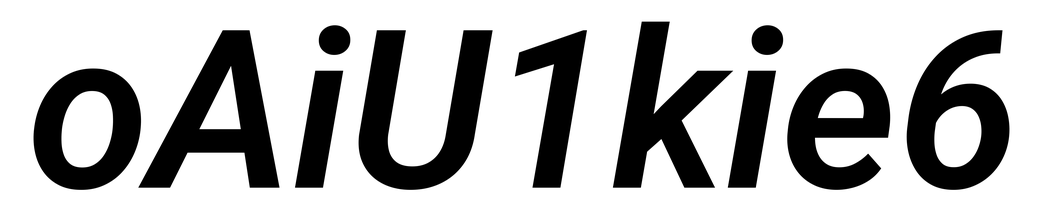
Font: Roboto-Italic_SemiBold_Italic